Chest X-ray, PA view. Patient: 23 years old, sex M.
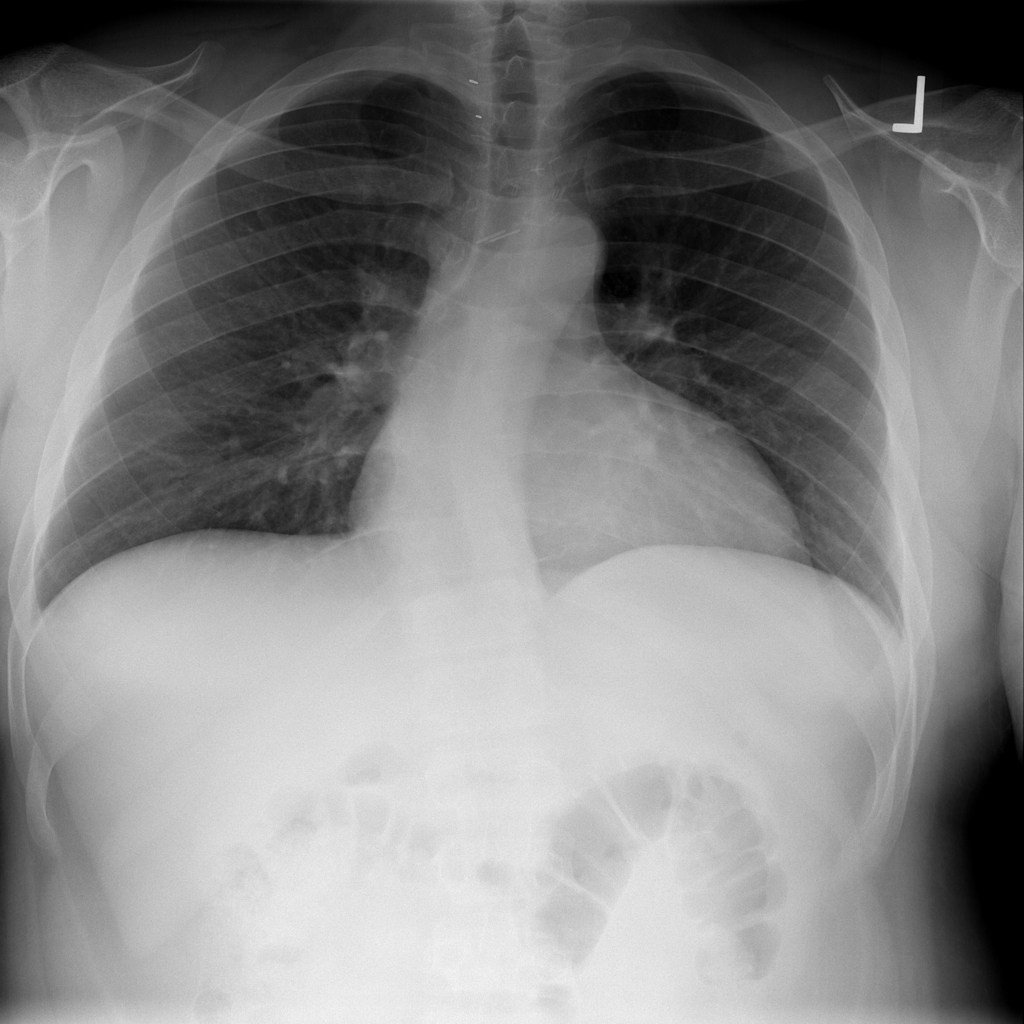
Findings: No Finding